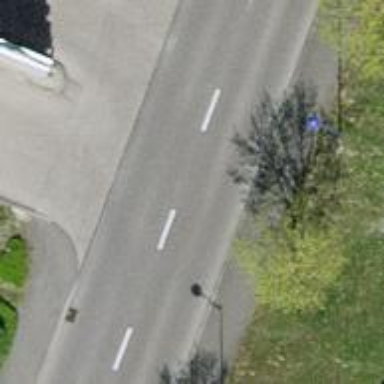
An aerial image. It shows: Service road with sidewalk.